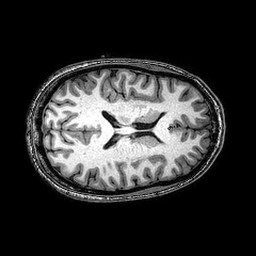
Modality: T1w
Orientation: axial
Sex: female
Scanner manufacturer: philips
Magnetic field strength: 3 T
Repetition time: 0.00822 s
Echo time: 0.00378 s